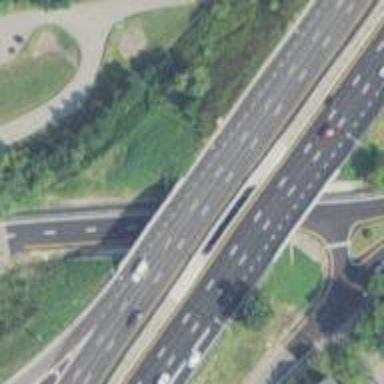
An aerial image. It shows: Motorway junction.